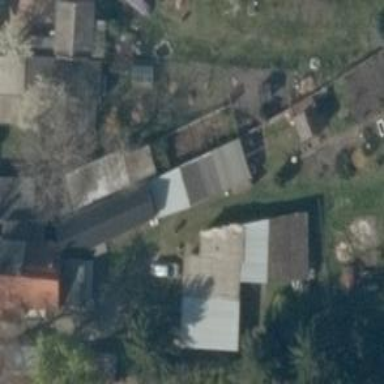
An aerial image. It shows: Shed.